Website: crate-barrel
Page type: billing-address
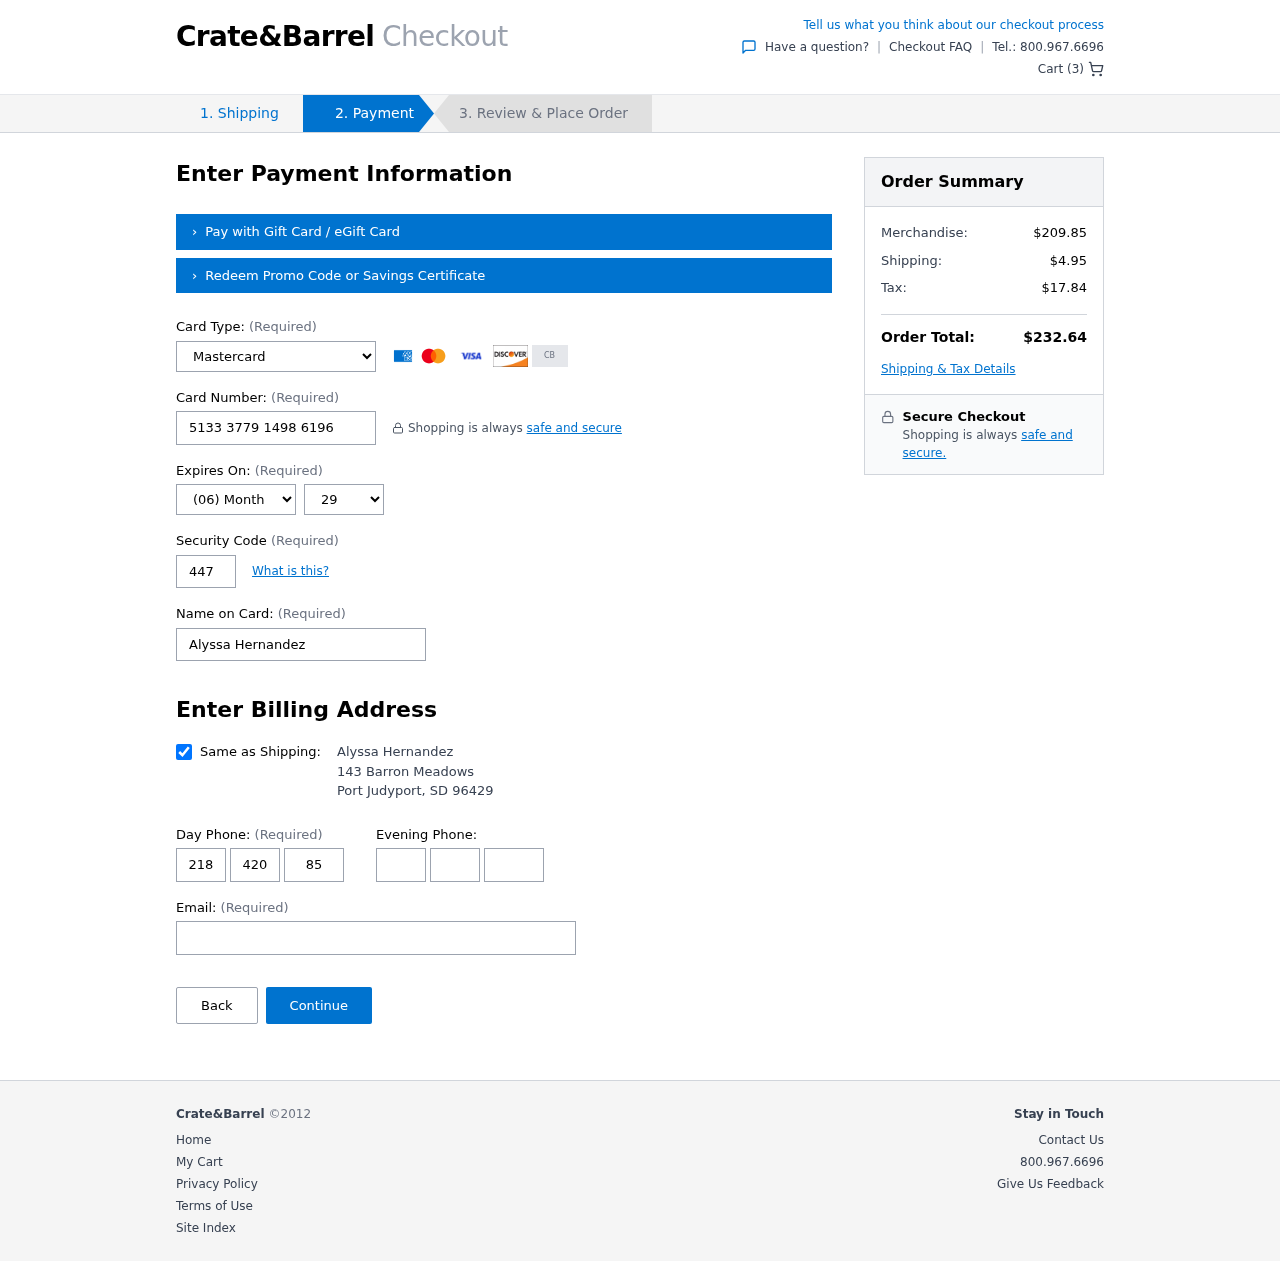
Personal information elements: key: PII_CARD_CVV
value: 447
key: PII_CARD_EXPIRY_MONTH
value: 06
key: PII_CARD_EXPIRY_YEAR
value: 29
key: PII_CARD_NUMBER
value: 5133 3779 1498 6196
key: PII_CARD_TYPE
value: Mastercard
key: PII_CITY
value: Port Judyport
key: PII_EMAIL
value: ahernandez@hotmail.com
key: PII_FULLNAME
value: Alyssa Hernandez
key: PII_PHONE_ALT_AREA
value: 815
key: PII_PHONE_ALT_PREFIX
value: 790
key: PII_PHONE_ALT_SUFFIX
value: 1369
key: PII_PHONE_AREA
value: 218
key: PII_PHONE_PREFIX
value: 420
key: PII_PHONE_SUFFIX
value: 8580
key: PII_POSTCODE
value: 96429
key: PII_STATE_ABBR
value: SD
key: PII_STREET
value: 143 Barron Meadows
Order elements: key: ORDER_NUM_ITEMS
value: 3
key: ORDER_SUBTOTAL
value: $209.85
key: ORDER_SHIPPING_COST
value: $4.95
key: ORDER_TAX
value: $17.84
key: ORDER_TOTAL
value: $232.64